Question: I'm quite new to Spring Data JPA technology and currently facing one task I can't deal with. I am seeking best practice for such cases.
In my Postgres database I have a two tables connected with one-to-many relation. Table 'account' has a field 'type_id' which is foreign key references to field 'id' of table 'account_type':

So the 'account_type' table only plays a role of dictionary. Accordingly to that I've created to JPA entities (Kotlin code):
'''
@Entity
class Account(
@Id @GeneratedValue var id: Long? = null,
var amount: Int,
@ManyToOne var accountType: AccountType
)
@Entity
class AccountType(
@Id @GeneratedValue var id: Long? = null,
var type: String
)
'''
In my Spring Boot application I'd like to have a RestConroller which will be responsible for giving all accounts in JSON format. To do that I made entities classes serializable and wrote a simple restcontroller:
'''
@GetMapping("/getAllAccounts", produces = [APPLICATION_JSON_VALUE])
fun getAccountsData(): String {
val accountsList = accountRepository.findAll().toMutableList()
return json.stringify(Account.serializer().list, accountsList)
}
'''
where accountRepository is just an interface which extends 'CrudRepository<Account, Long>'.
And now if I go to ':8080/getAllAccounts', I'll get the Json of the following format (sorry for formatting):
'''
[
{"id":1,
"amount":0,
"accountType":{
"id":1,
"type":"DBT"
}
},
{"id":2,
"amount":0,
"accountType":{
"id":2,
"type":"CRD"
}
}
]
'''
But what I really want from that controller is just
'''
[
{"id":1,
"amount":0,
"type":"DBT"
},
{"id":2,
"amount":0,
"type":"CRD"
}
]
'''
Of course I can create new serializable class for accounts which will have String field instead of AccountType field and can map JPA Account class to that class extracting account type string from AccountType field. But for me it looks like unnecessary overhead and I believe that there could be a better pattern for such cases.
For example what I have in my head is that probably somehow I can create one JPA entity class (with String field representing account type) which will be based on two database tables and unnecessary complexity of having inner object will be reduced automagically each time I call repository methods :) Moreover I will be able to use this entity class in my business logic without any additional 'wrappers'.
P.s. I read about @SecondaryTable annotation but it looks like it can only work in cases where there is one-to-one relation between two tables which is not my case.
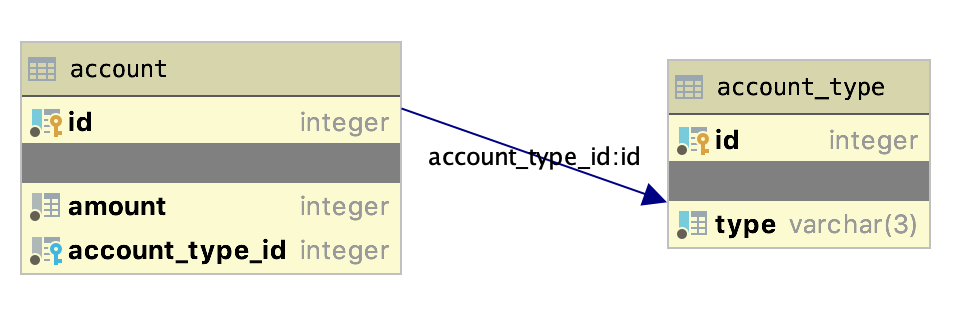
Answer: There are a couple of options whic allow clean separation without a DTO.
Firstly, you could look at using a projection which is kind of like a DTO mentioned in other answers but without many of the drawbacks:
<URL>
'''
@Projection(
name = "accountSummary",
types = { Account.class })
public Interface AccountSummaryProjection{
Long getId();
Integer getAmount();
@Value("#{target.accountType.type}")
String getType();
}
'''
You then simply need to update your controller to call either query method with a List return type or write a method which takes a the proection class as an arg.
<URL>
'''
@GetMapping("/getAllAccounts", produces = [APPLICATION_JSON_VALUE])
@ResponseBody
fun getAccountsData(): List<AccountSummaryProjection>{
return accountRepository.findAllAsSummary();
}
'''
An alternative approach is to use the Jackson annotations. I note in your question you are manually tranforming the result to a JSON String and returning a String from your controller. You don't need to do that if the Jackson Json library is on the classpath. See my controller above.
So if you leave the serialization to Jackson you can separate the view from the entity using a couple of annotations. Note that I would apply these using a Jackson mixin rather than having to pollute the Entity model with Json processing instructions however you can look that up:
'''
@Entity
class Account(
//in real life I would apply these using a Jacksin mix
//to prevent polluting the domain model with view concerns.
@JsonDeserializer(converter = StringToAccountTypeConverter.class)
@JsonSerializer(converter = AccountTypeToStringConverter.class
@Id @GeneratedValue var id: Long? = null,
var amount: Int,
@ManyToOne var accountType: AccountType
)
'''
You then simply create the necessary converters:
'''
public class StringToAccountTypeConverter extends StdConverter<String, CountryType>
implements org.springframework.core.convert.converter.Converter<String, AccountType> {
@Autowired
private AccountTypeRepository repo;
@Override
public AccountType convert(String value) {
//look up in repo and return
}
}
'''
and vice versa:
'''
public class AccountTypeToStringConverter extends StdConverter<String, CountryType>
implements org.springframework.core.convert.converter.Converter<AccountType, String> {
@Override
public String convert(AccountType value) {
return value.getName();
}
}
'''